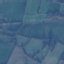
Land use / land cover class: Pasture